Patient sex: M
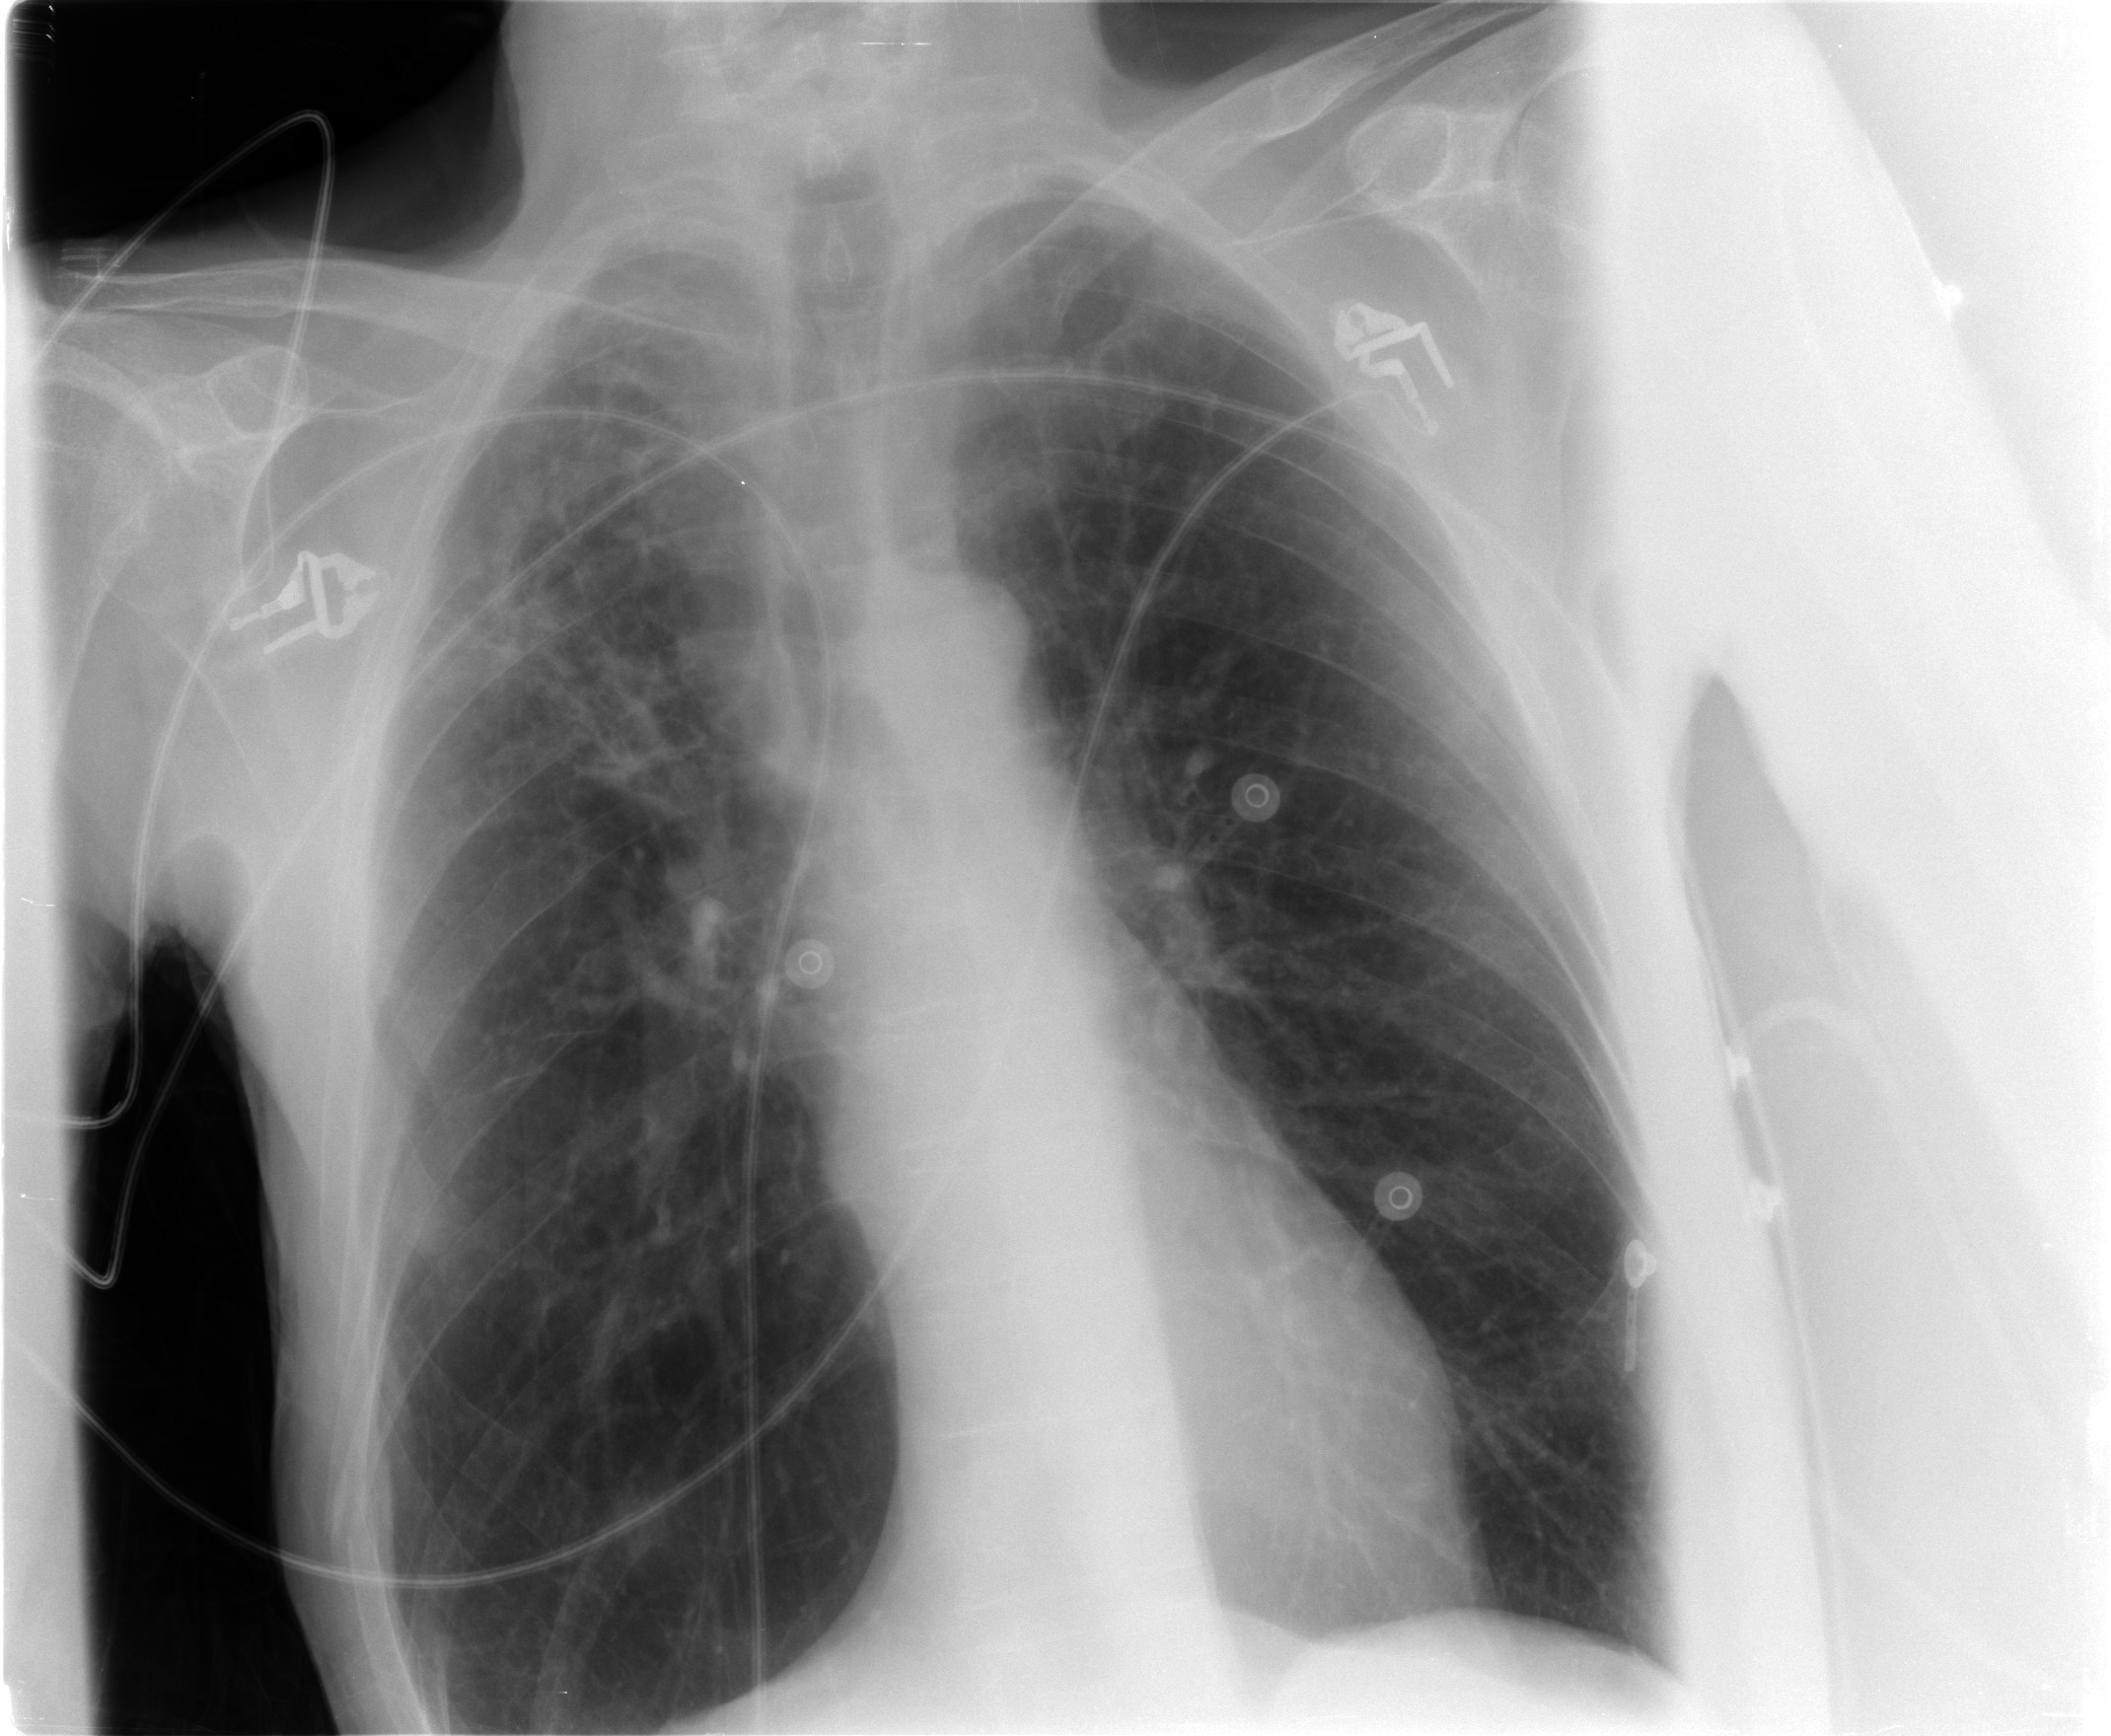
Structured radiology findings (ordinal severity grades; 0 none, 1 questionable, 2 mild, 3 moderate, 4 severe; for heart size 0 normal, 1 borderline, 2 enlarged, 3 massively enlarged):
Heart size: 0
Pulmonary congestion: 2
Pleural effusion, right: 0
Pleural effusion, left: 0
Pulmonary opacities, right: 0
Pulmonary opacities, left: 0
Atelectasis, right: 0
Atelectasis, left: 0